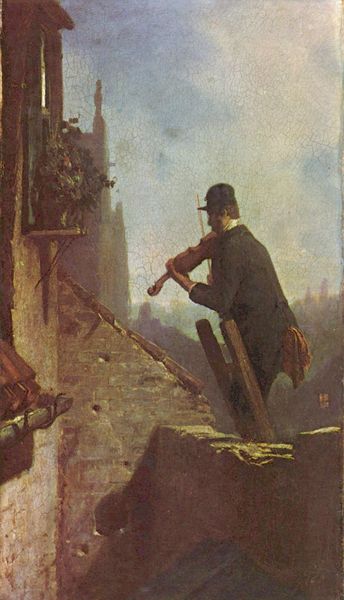
Titel: Das Ständchen
Künstler: Carl Spitzweg
Standort: Hannover
Institution: Niedersächsisches Landesmuseum
Schlagwörter: blau, dunkel, gemälde, himmel, mann, schatten, weiß, wolken, gelb, grün, landschaft, ocker, stadt, blume, blumen, braun, fenster, grau, hell, hintergrund, holz, hut, licht, schwarz, vordergrund, ölbild, dach, gebäude, haus, rot, tuch, wolke, beige, malerei, anzug, hemd, jacke, kappe, mütze, wand, architektur, arm, kragen, mensch, stehen, stein, steine, instrument, öl, häuser, morgen, natur, busch, kirche, sonne, musik, musiker, pflanze, pflanzen, wald, genre, turm, deutschland, balkon, blumentopf, liebe, bogen, fassade, genremalerei, dächer, mauer, ziegel, dunst, nebel, hof, silhouette, romantik, leiter, frack, spielen, musizieren, geländer, silhouetten, spiel, carl spitzweg, eisen, spitzweg, innenhof, diesig, regenrinne, moos, humor, ironie, uniform, helm, tasche, löcher, gemäuer, geige, geigenbogen, geiger, violine, violinist, biedermeier, taschentuch, bewachsen, fensterbank, fensterbrett, dachkalle, blumenkasten, karl, beamter, fidel, musikant, rinne, moss, dachrinne, steigen, bord, schmiedeeisern, gemauert, streichen, vorspiel, minne, fensterln, verehrer, unsicher, geigen, romatik, ständchen, sprosse, hazs, fiedler, geigenkasten, kalle, liebste, ständschen, wacklig, karl spitzweg, das ständchen, nalkon, blkume